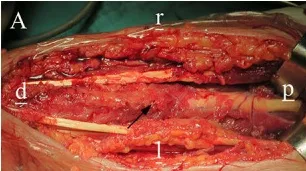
Histopathological features of the tumor. (A) It is closely related to the surrounding muscles and manifests as a fusiform bulge on the median nerve (arrow) (Note: l: left; r: right; d: distal; p: proximal).
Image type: medical_photograph (other_medical_photograph)